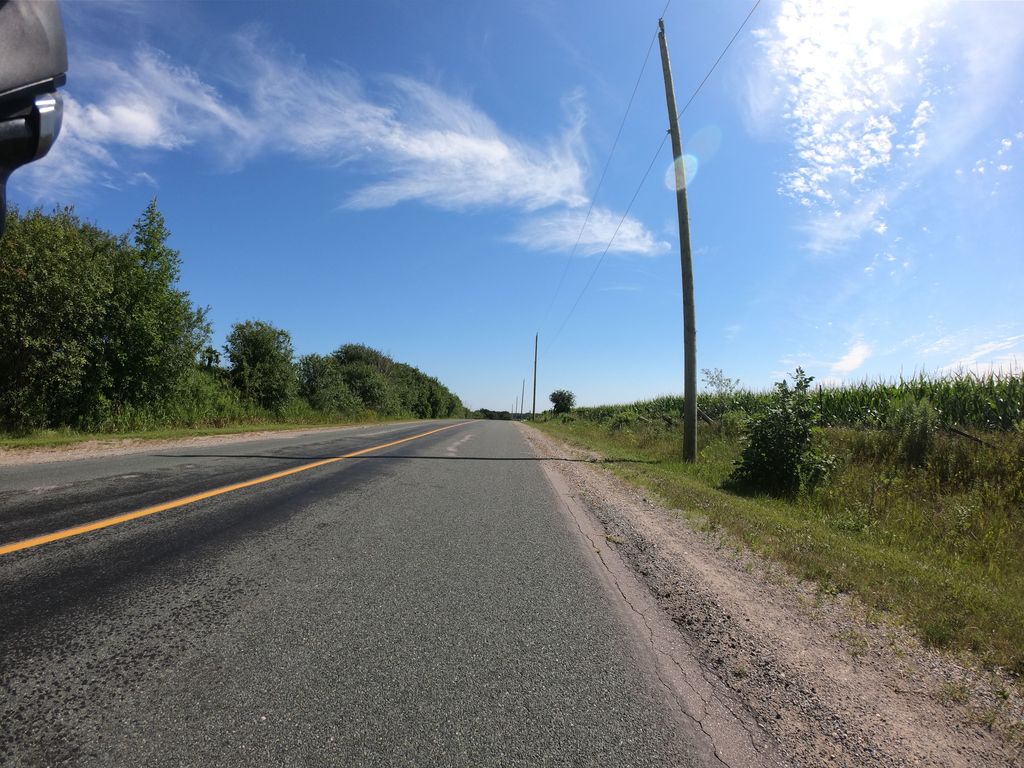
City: kitchener-waterloo